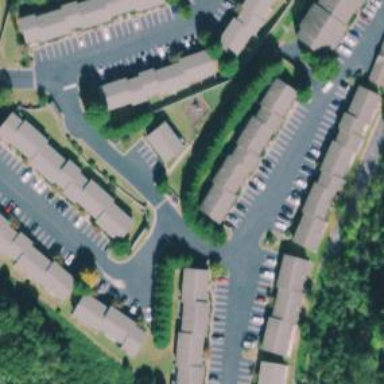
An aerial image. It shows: Parking area with surface.